二年级 · 算术
做了多少面红旗？多少面绿旗?

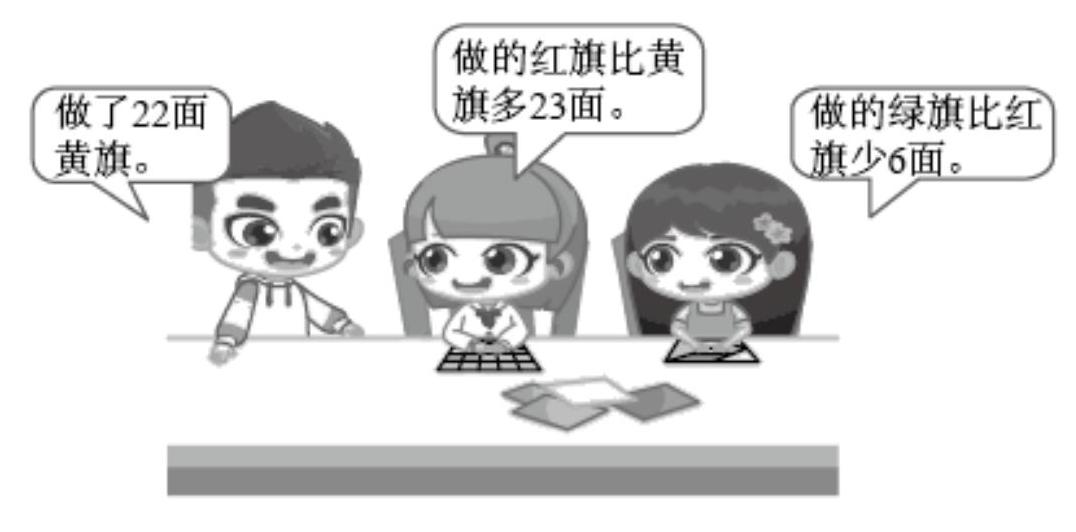
答案: 45 面; 39 面